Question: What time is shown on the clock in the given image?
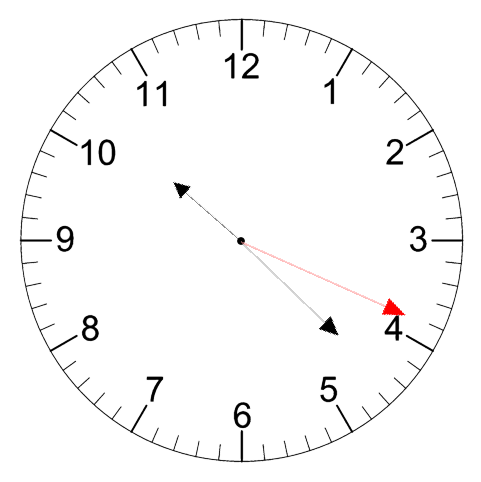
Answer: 10:22:19